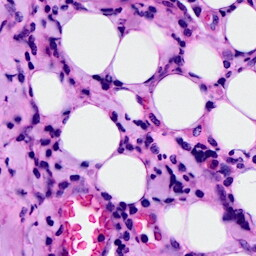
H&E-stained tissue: Breast